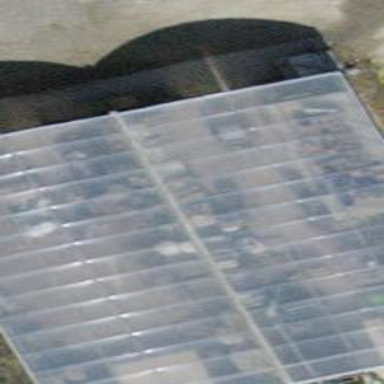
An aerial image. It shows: Greenhouse.